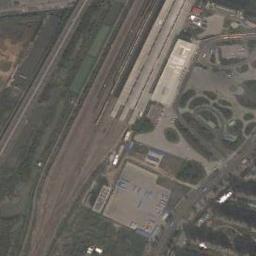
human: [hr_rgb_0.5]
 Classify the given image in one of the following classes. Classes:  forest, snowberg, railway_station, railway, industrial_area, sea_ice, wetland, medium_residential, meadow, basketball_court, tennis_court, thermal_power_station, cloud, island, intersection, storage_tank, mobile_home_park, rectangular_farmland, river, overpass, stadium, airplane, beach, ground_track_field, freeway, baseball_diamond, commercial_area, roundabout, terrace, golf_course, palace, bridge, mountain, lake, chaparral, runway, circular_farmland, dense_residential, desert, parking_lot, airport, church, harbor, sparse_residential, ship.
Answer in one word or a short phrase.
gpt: railway_station